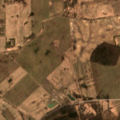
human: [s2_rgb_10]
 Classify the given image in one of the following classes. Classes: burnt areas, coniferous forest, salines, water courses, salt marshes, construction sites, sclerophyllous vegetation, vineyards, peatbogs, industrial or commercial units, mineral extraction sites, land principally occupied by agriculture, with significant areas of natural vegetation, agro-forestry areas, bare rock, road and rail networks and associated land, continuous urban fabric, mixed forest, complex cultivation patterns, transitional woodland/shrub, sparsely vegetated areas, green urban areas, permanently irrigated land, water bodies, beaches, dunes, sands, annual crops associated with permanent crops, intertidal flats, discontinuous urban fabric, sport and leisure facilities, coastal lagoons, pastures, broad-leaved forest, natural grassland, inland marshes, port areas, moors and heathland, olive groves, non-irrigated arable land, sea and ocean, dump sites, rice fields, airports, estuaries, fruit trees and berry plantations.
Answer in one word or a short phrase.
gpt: non-irrigated arable land, complex cultivation patterns, broad-leaved forest